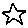
Label: star